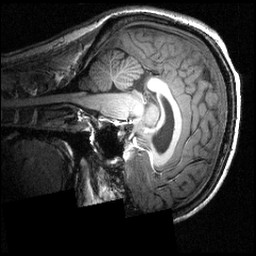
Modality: T1w
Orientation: sagittal
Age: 25
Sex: male
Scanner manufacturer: siemens
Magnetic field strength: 3.951 T
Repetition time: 1.5 s
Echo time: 0.00335 s